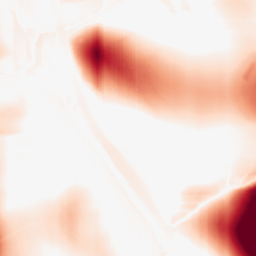
Category: morphological
Decomposition family: rolling_ball
Decomposition parameters: radius: 50
Upsampling method: edge_directed
Upsampling parameters: scale: 2
Upsampling scale: 2